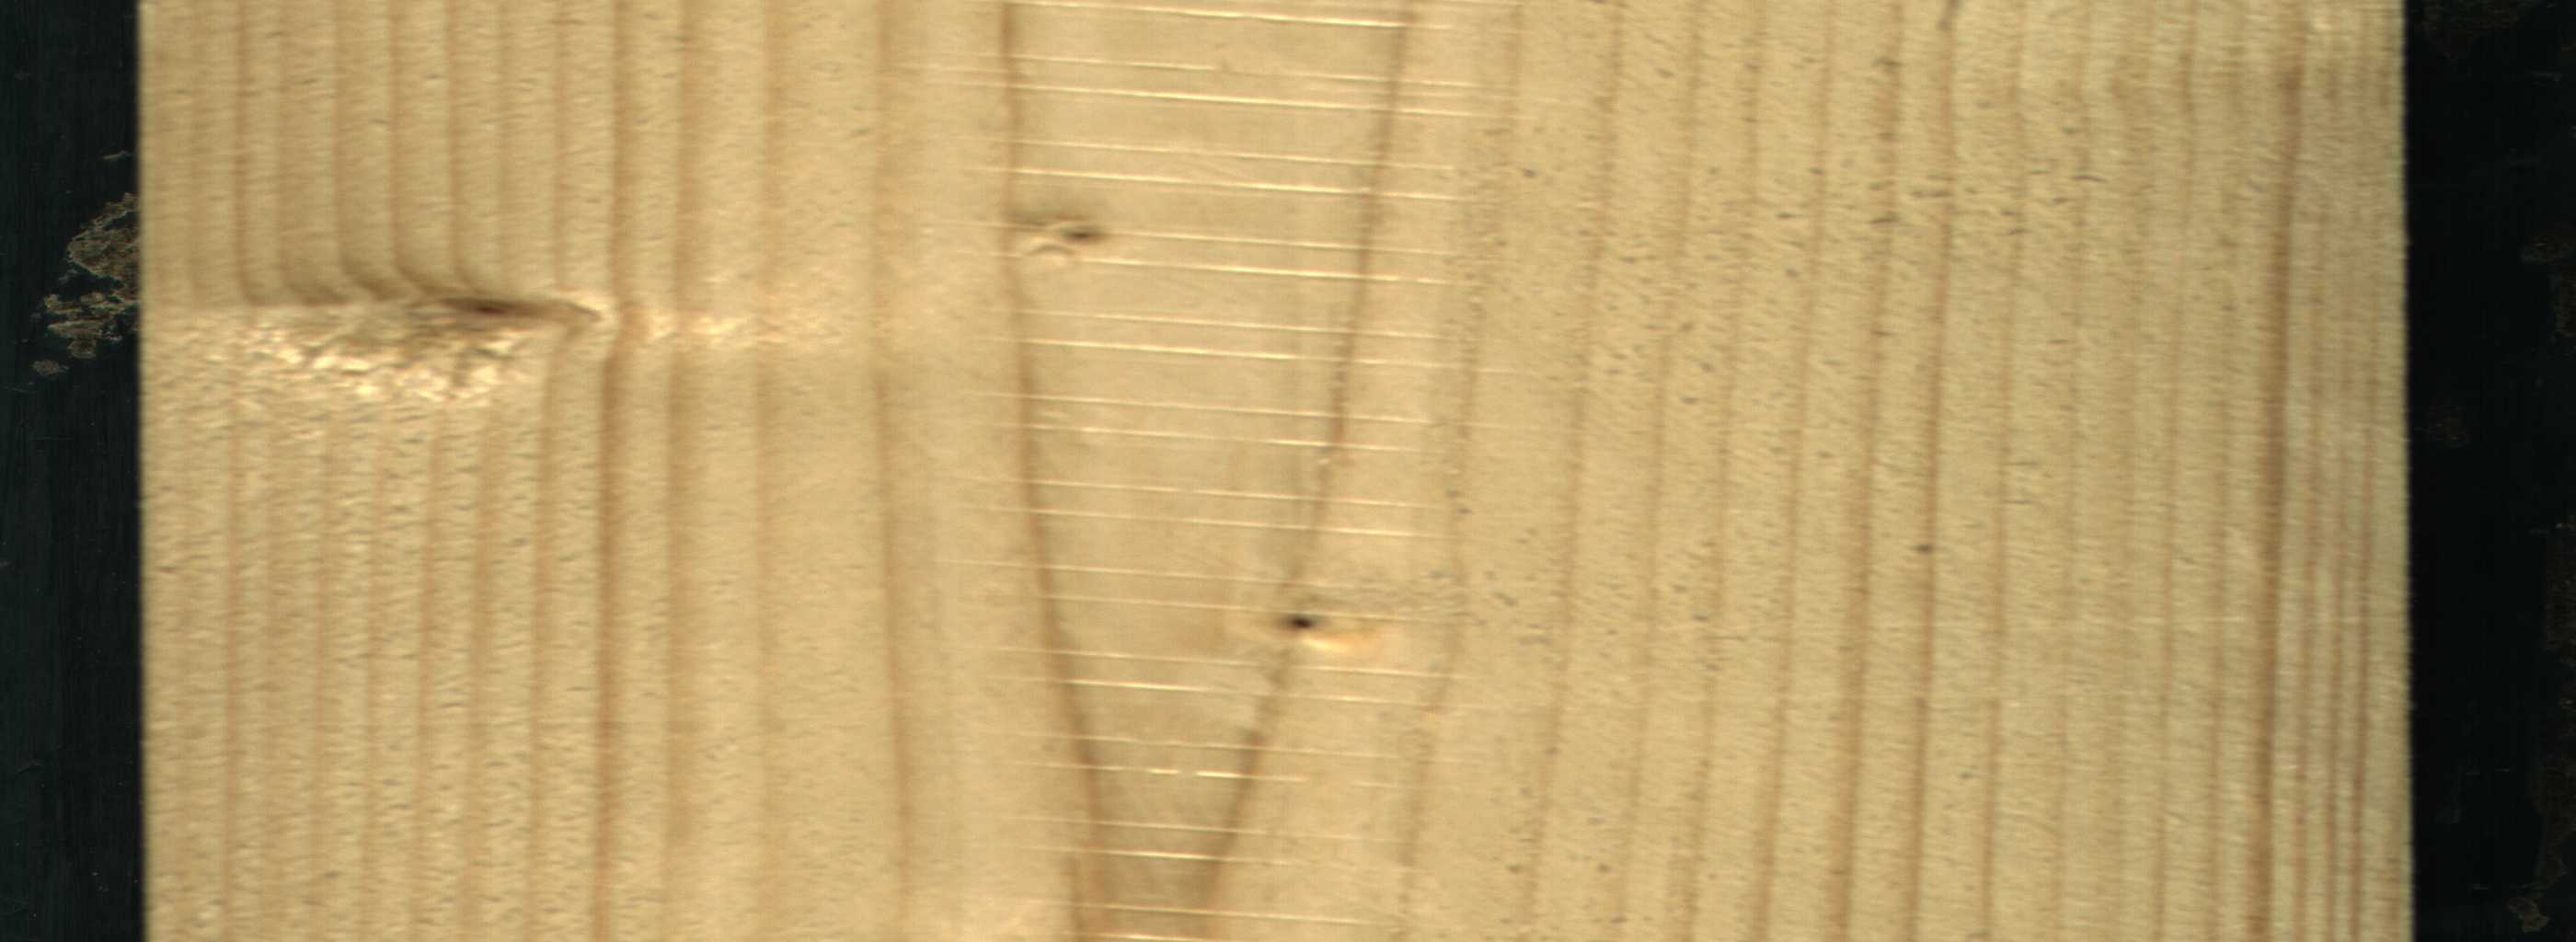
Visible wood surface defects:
Dead_Knot
Live_Knot
Live_Knot